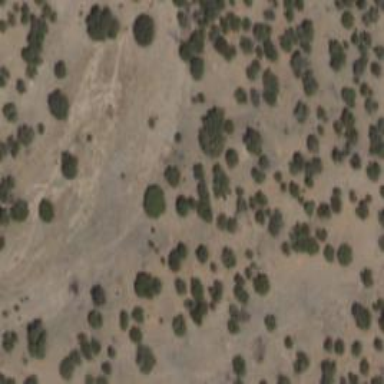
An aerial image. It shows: Area covered in scrub vegetation.